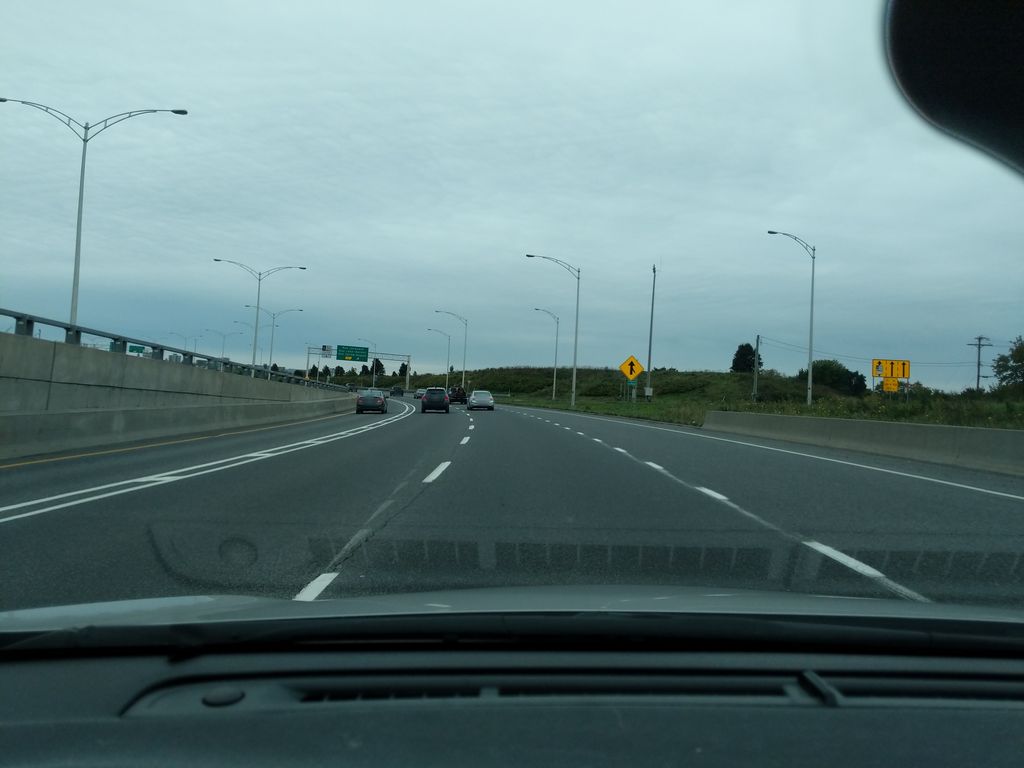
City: quebec_city